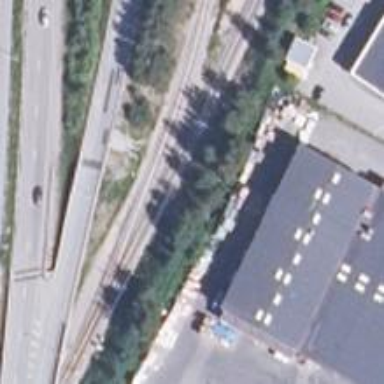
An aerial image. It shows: Catch point on the right side of railway turnout.